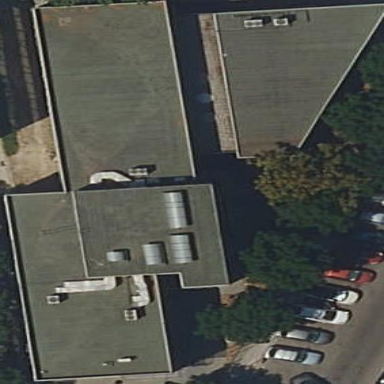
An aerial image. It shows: Clinic building offering healthcare services.